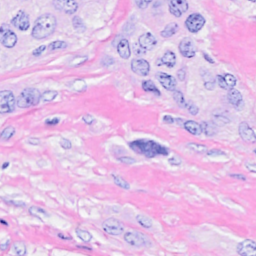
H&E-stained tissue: Breast